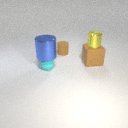
small brown rubber cylinder behind large brown rubber cube